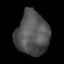
Tissue: lung
Cell type: Others
Senescence score: 0.2318
Nuclear area (px): 1411
Mean DAPI intensity: 82.012